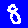
Digit: 8